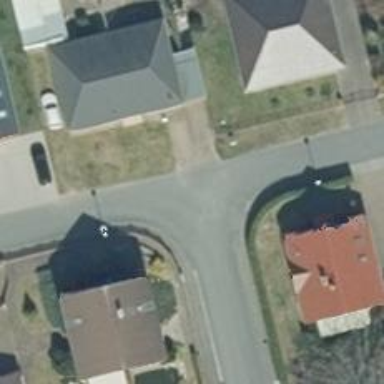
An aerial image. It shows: Residential road.